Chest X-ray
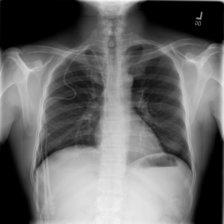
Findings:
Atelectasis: negative
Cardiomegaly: negative
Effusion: negative
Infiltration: positive
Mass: negative
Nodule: negative
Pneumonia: negative
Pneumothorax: negative
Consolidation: negative
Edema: negative
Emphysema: negative
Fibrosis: negative
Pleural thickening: negative
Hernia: negative